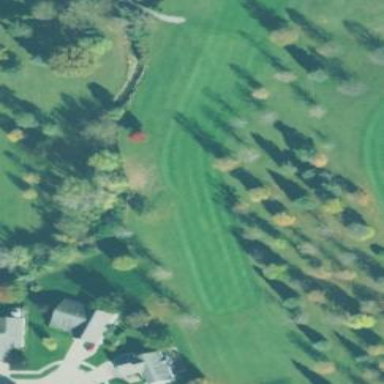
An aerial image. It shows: Scenic golf fairway.